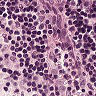
Metastatic tissue present: no